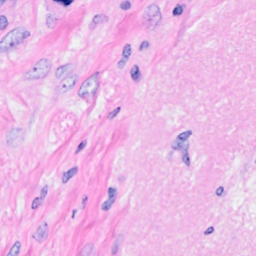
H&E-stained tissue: Breast